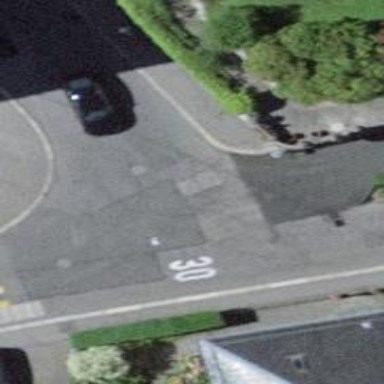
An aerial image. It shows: Kerb barrier.